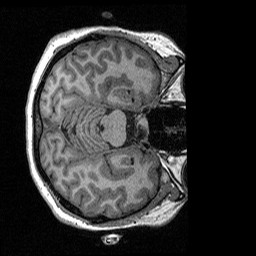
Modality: T1w
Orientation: axial
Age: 29
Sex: female
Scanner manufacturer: siemens
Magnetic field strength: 3 T
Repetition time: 2.3 s
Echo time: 0.00298 s